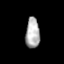
Tissue: prostate
Cell type: T cells
Senescence score: 0.8374
Nuclear area (px): 421
Mean DAPI intensity: 174.418